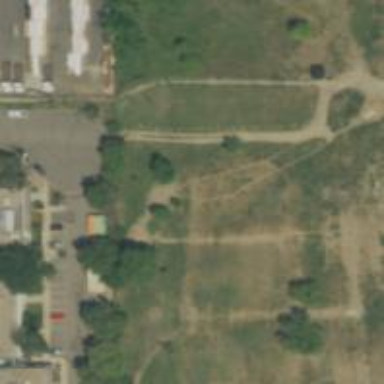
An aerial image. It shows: Disc golf tee area.